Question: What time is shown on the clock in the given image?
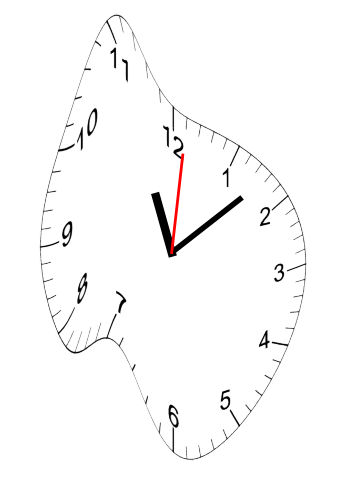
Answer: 11:08:01